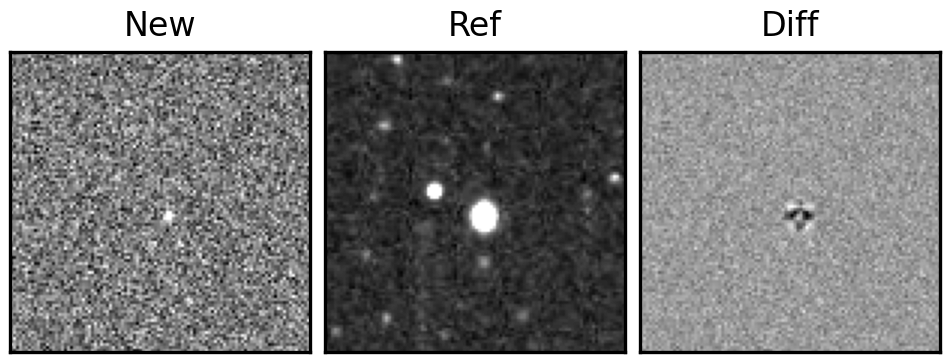
Label: bogus